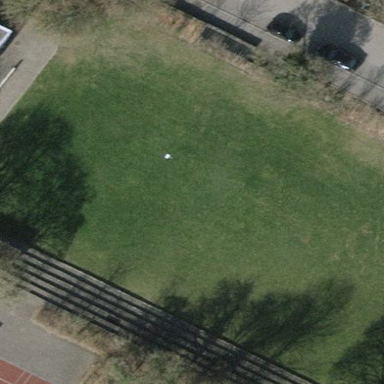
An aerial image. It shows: Grassy pitch for various sports activities.